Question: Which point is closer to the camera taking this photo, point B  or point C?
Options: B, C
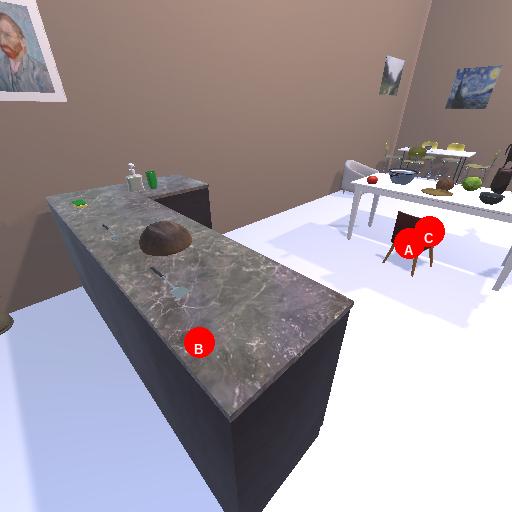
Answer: B